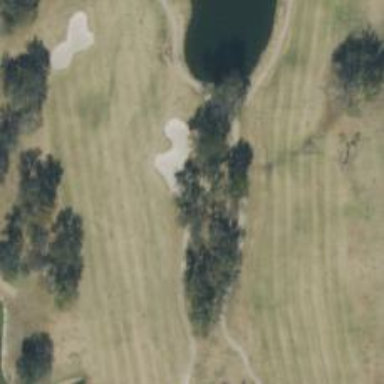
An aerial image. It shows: Service road used as golf cart path.